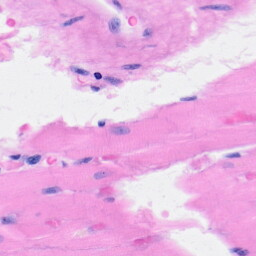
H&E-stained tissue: Heart